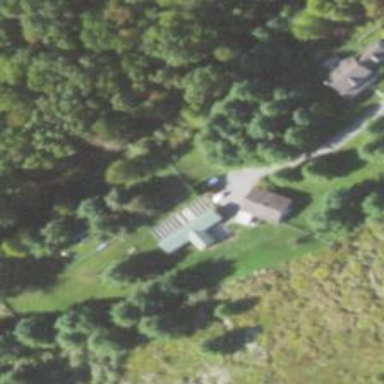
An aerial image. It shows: Animal shelter.